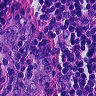
Metastatic tissue present: no